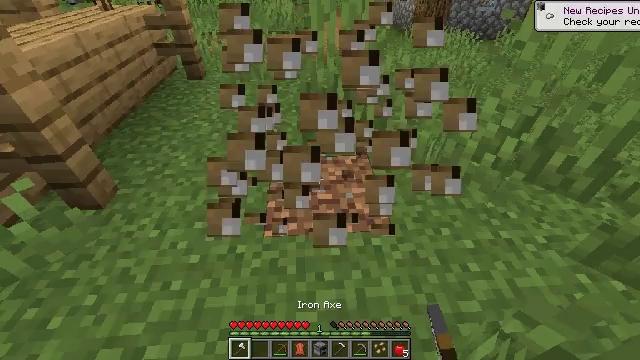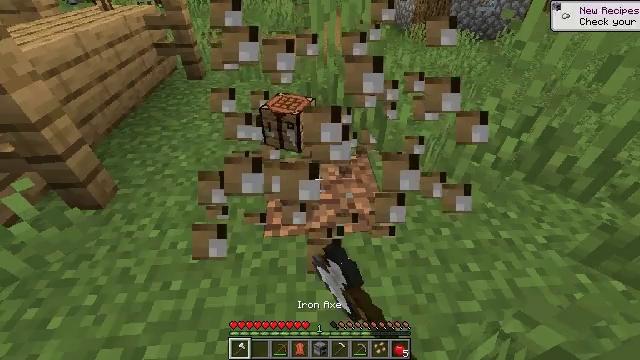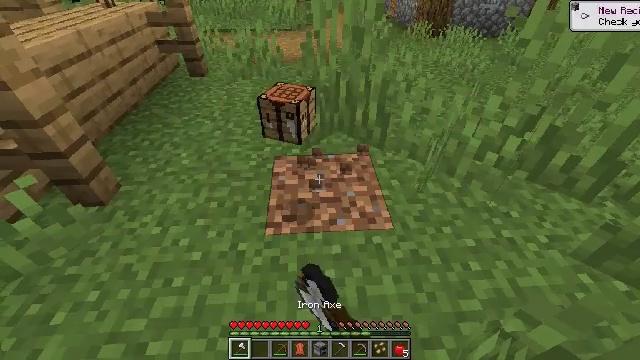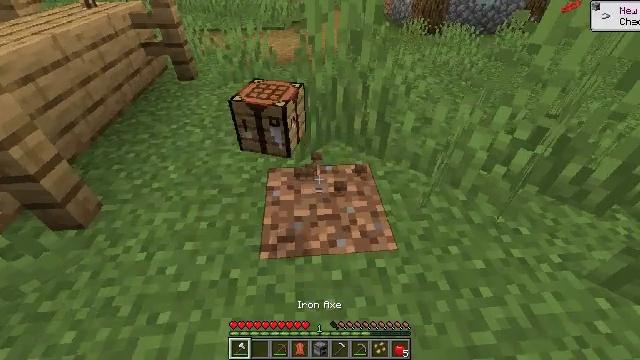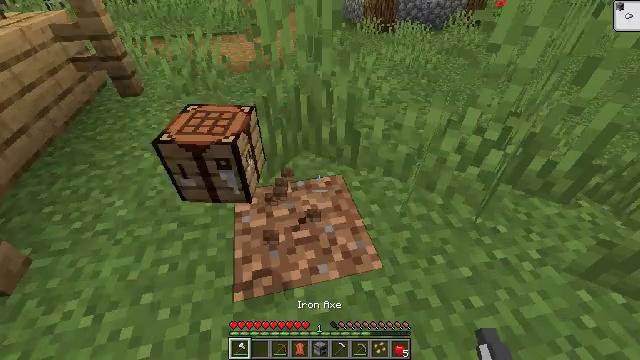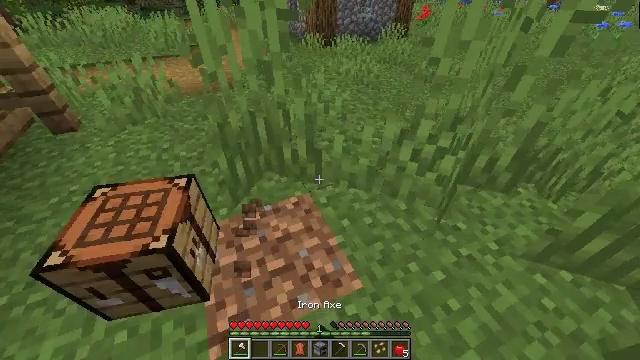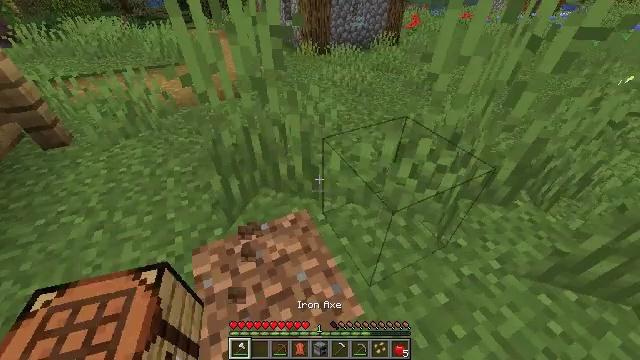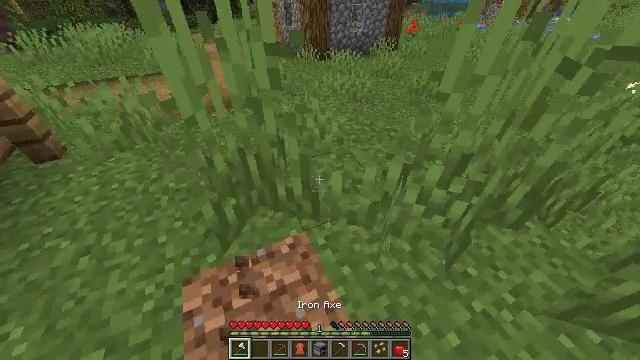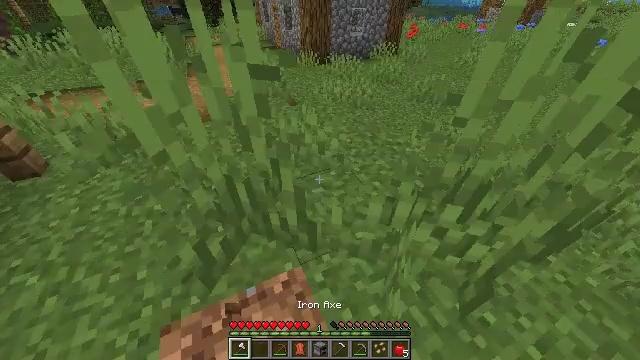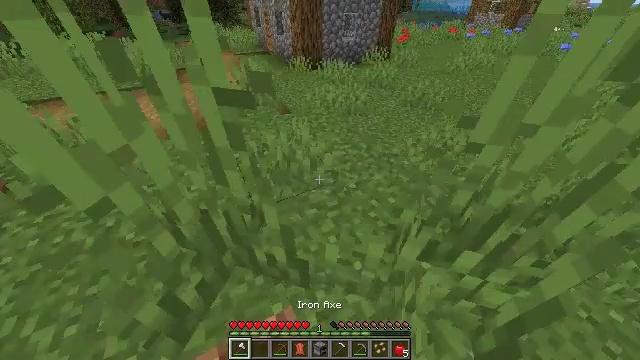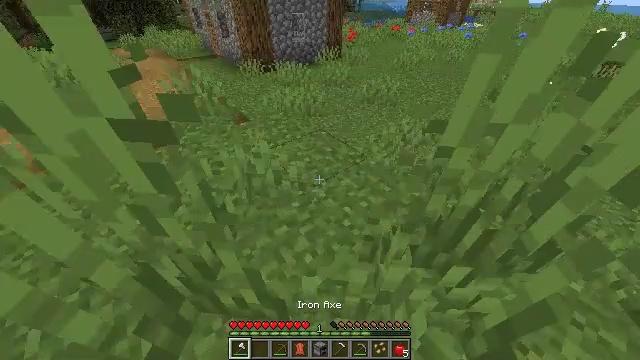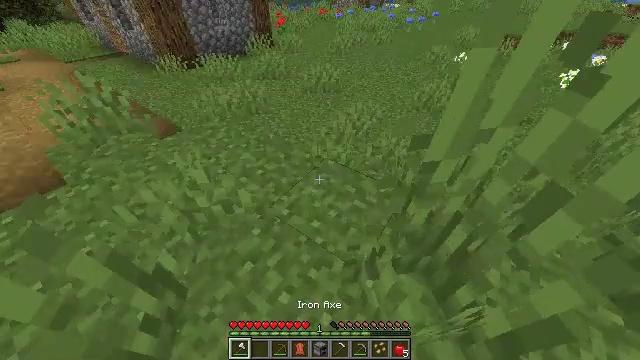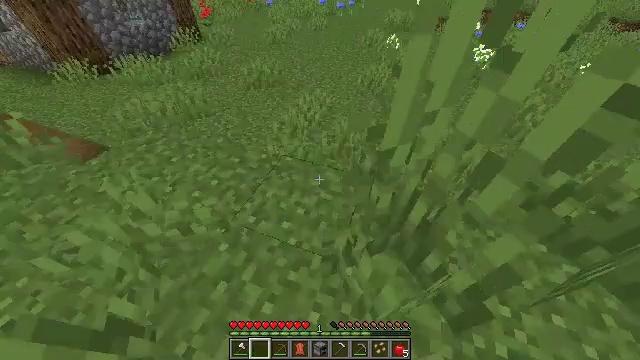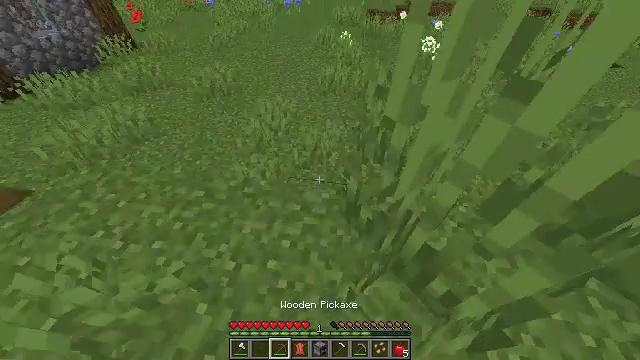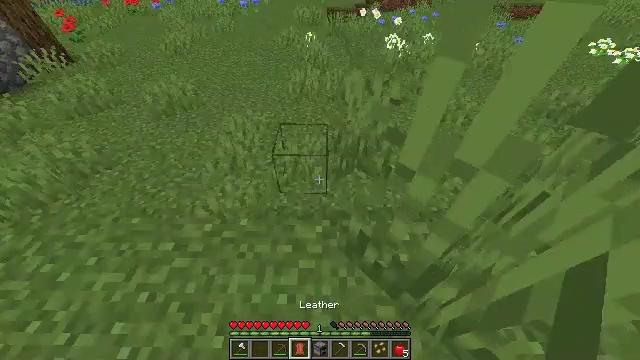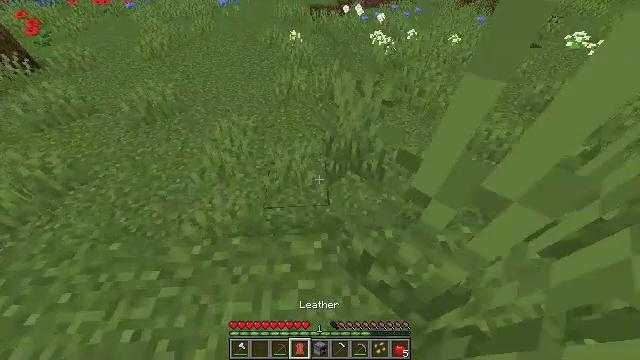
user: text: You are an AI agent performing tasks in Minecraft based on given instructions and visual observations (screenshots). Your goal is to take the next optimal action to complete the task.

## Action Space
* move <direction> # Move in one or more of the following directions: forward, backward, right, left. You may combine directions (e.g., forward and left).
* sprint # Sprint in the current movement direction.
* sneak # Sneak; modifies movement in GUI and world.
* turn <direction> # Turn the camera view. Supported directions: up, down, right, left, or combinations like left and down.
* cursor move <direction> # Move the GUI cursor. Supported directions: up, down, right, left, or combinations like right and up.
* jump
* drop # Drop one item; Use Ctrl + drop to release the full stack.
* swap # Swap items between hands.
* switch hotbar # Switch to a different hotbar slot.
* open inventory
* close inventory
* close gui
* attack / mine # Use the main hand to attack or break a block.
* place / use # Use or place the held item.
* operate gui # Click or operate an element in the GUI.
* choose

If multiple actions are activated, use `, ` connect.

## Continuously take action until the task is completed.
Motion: motion action
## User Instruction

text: Break the composter to recycle it.
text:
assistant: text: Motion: attack / mine
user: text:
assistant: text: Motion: move forward, attack / mine
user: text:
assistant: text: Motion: move forward, turn right, attack / mine
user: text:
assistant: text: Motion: move forward, sprint, turn right, attack / mine
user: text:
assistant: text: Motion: move forward, sprint, turn right
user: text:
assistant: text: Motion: move forward, sprint, turn right
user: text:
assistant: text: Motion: move forward, sprint
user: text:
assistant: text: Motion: move forward, sprint
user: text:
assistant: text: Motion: move forward, sprint, turn right
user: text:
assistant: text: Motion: move forward, sprint, turn right
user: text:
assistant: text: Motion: move forward, sprint, turn right and down
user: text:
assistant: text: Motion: move forward, sprint, turn right and down
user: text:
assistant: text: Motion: move forward, sprint, turn right
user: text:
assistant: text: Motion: move forward, sprint, turn right
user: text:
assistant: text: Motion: move forward, sprint, turn right
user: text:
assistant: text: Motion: move forward, sprint, turn right and down
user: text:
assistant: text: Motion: move forward, sprint, turn right
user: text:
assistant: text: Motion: move forward, sprint, turn right
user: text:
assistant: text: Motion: move forward, sprint, turn right
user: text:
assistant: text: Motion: move forward, sprint, turn right
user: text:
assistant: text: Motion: move forward, sprint, turn right
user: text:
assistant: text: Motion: move forward, sprint
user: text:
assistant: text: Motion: move forward, sprint, jump
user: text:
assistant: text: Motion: move forward, sprint, turn right, jump
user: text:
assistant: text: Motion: move forward, sprint, turn right, jump
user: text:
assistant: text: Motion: move forward, sprint, turn right, jump
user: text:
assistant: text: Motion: move forward, sprint, turn right and up, jump
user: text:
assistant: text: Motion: move forward, sprint, turn right and up, jump
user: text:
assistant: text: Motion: move forward, sprint, turn right and down, jump
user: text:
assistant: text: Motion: move forward, sprint, turn right and down, jump